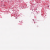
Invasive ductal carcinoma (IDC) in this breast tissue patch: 0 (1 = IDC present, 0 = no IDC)